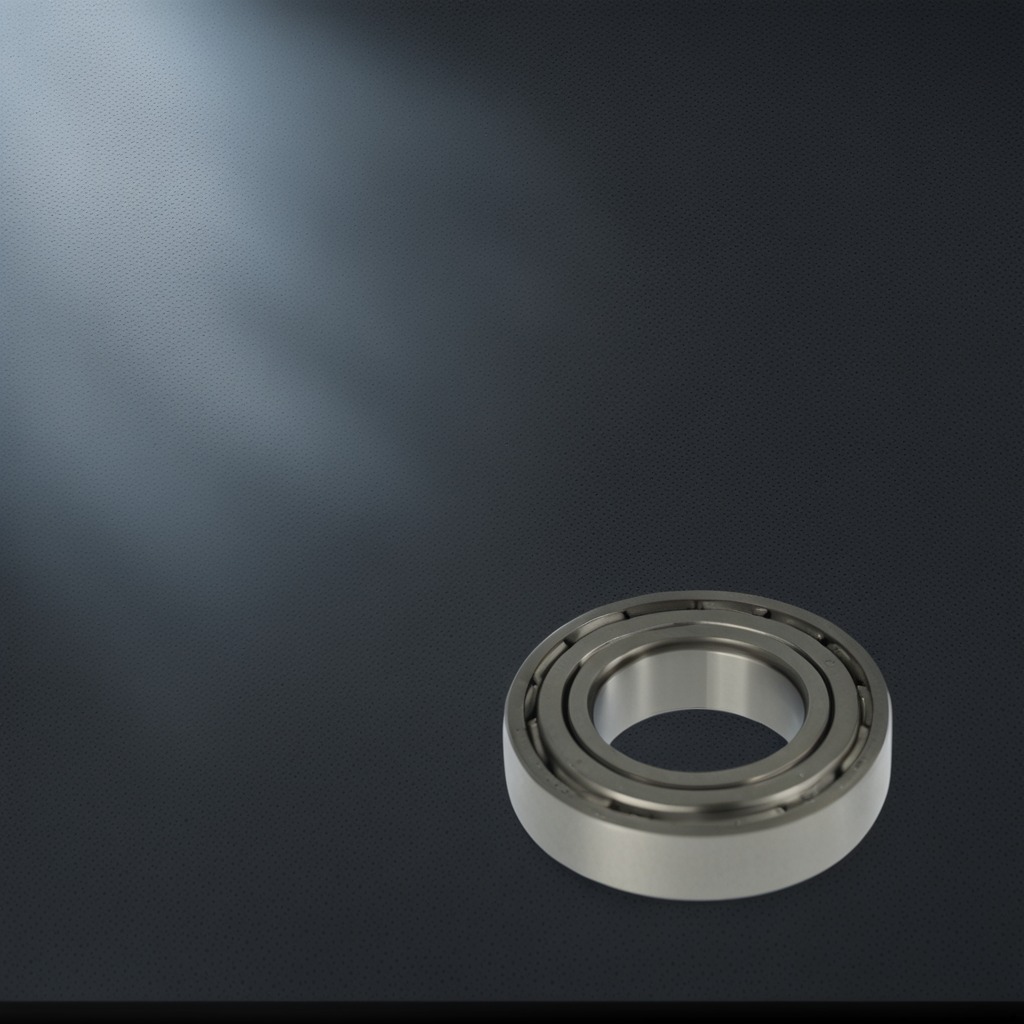
A metal ball bearing is lying on the clean granite table inside a workshop at night.